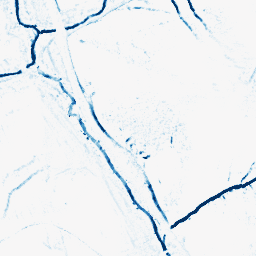
Category: morphological
Decomposition family: morphological_diamond
Decomposition parameters: operation: closing
radius: 3
Upsampling method: quadratic
Upsampling parameters: scale: 2
Upsampling scale: 2